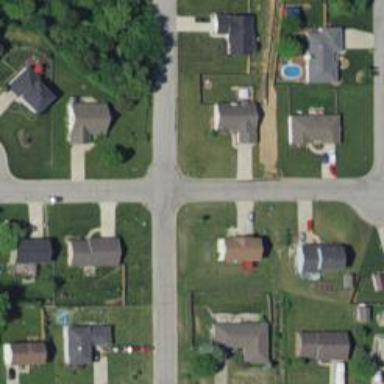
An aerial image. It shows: Residential road.